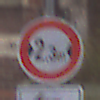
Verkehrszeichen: TatsaechlicheBreite2Komma3
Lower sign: RichtungsangabeDurchPfeile2
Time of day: Midday
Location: Outdoor (Urban)
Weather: Overcast
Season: NotSpecified
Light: Natural